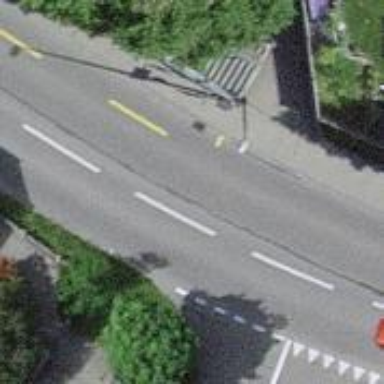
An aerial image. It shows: Bus stop with platform for public transport.